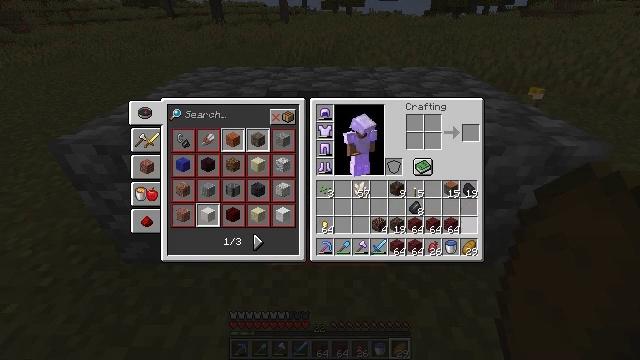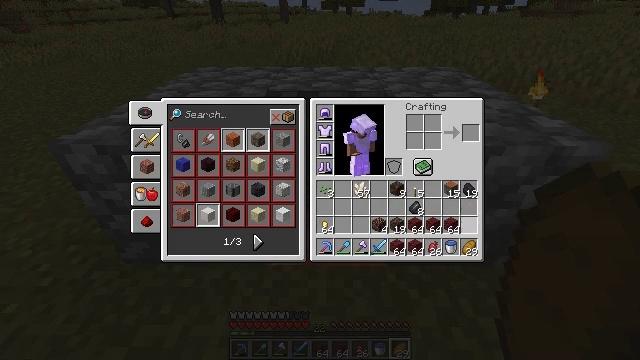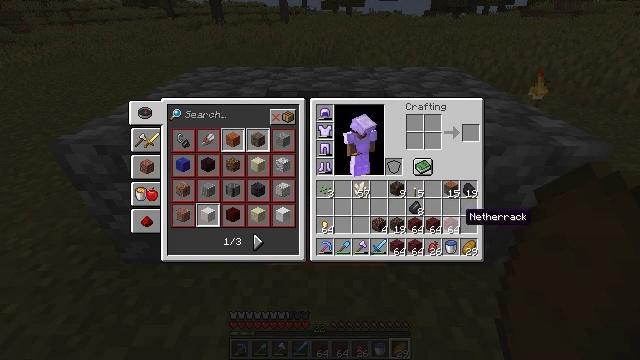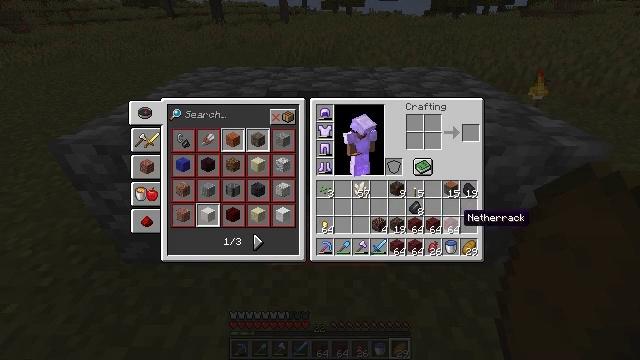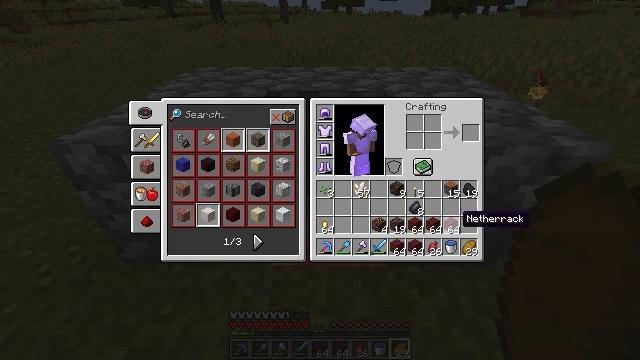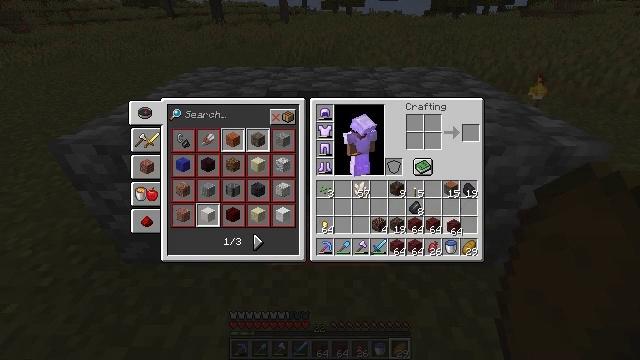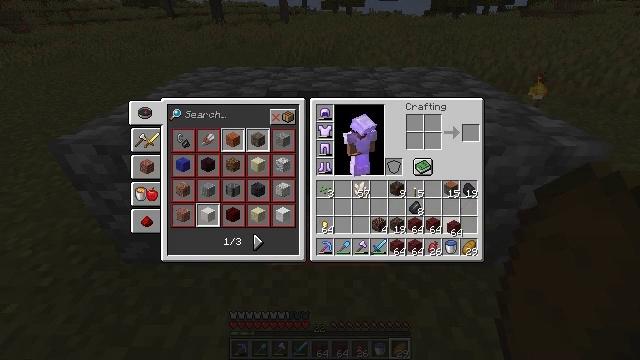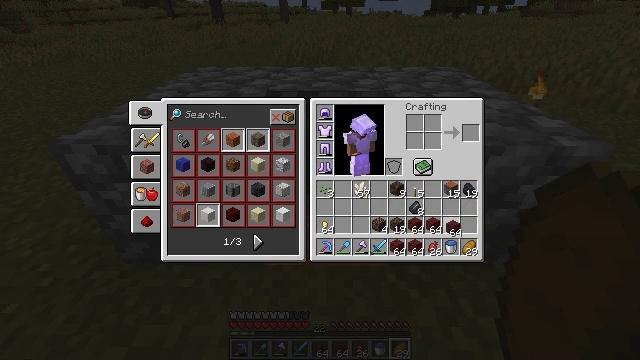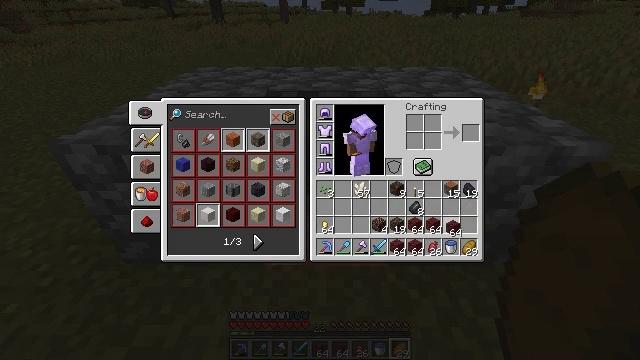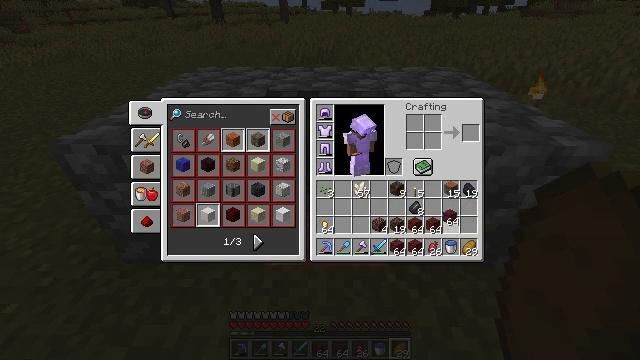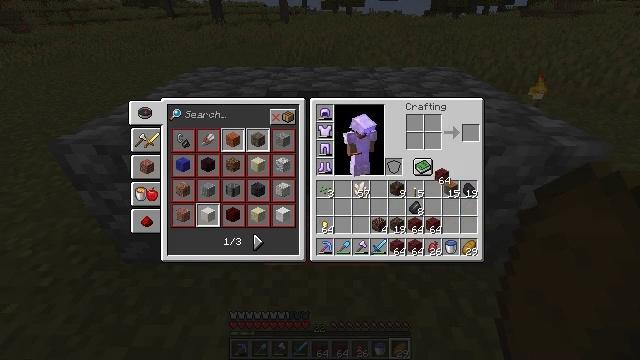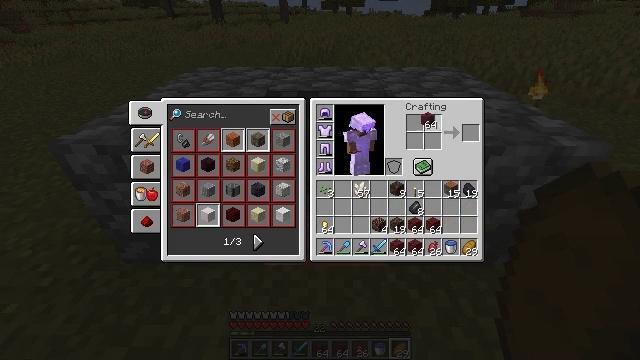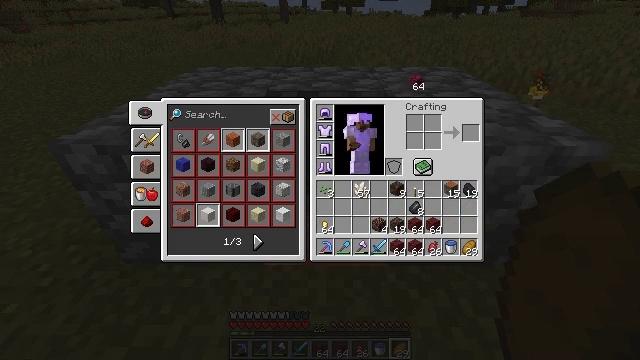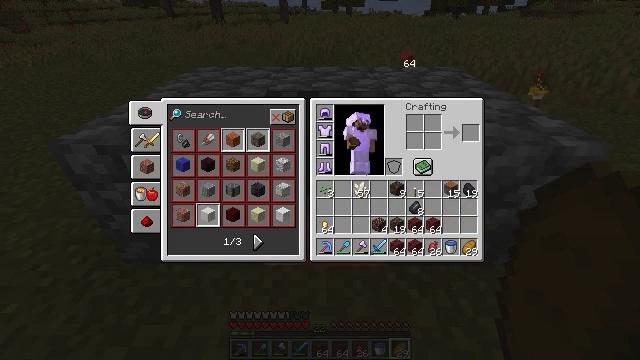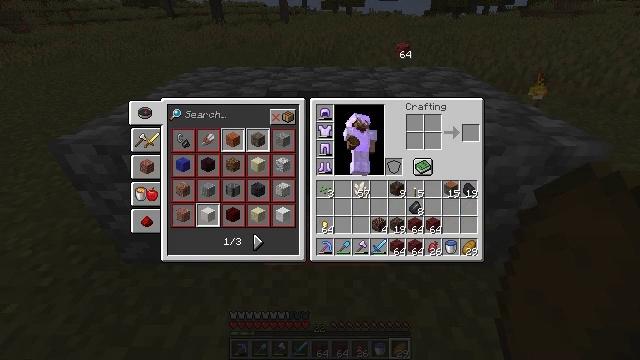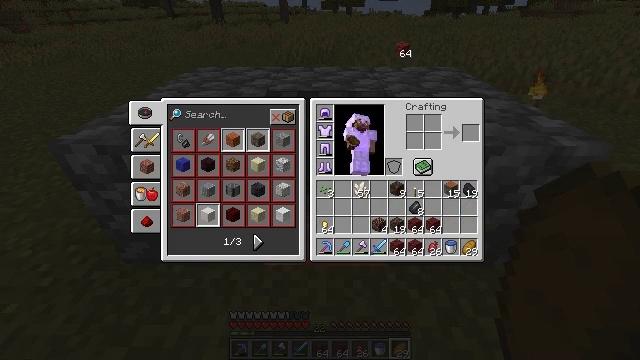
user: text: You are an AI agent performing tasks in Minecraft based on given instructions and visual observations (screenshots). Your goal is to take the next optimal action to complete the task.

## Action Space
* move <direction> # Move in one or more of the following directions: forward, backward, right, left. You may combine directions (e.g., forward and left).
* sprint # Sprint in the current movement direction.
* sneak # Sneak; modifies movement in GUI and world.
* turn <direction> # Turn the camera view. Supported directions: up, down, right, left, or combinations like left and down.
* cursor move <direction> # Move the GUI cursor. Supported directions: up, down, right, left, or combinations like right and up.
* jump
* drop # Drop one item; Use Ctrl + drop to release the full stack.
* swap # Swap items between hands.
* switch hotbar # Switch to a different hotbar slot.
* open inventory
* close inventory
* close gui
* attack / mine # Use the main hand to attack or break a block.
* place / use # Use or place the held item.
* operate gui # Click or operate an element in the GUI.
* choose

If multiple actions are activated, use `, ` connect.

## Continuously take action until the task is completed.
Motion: motion action
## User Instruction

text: Drop a netherrack.
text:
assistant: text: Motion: no_op
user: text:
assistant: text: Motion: no_op
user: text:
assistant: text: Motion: no_op
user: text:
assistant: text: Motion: no_op
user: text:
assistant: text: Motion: operate gui
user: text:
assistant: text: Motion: operate gui
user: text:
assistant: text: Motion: operate gui
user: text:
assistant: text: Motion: operate gui
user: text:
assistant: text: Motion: cursor move up
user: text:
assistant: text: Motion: cursor move left and up
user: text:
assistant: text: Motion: cursor move left and up
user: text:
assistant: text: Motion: cursor move left and up
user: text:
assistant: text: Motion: cursor move left and up
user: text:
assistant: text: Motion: cursor move up
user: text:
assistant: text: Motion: operate gui
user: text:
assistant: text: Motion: operate gui
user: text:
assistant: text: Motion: operate gui
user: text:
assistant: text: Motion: operate gui
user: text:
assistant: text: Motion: no_op
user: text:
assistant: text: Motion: cursor move right and down
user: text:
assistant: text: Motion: cursor move down
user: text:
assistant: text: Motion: cursor move down
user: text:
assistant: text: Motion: cursor move down
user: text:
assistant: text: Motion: cursor move down
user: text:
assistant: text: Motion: cursor move down
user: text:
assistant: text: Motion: cursor move down
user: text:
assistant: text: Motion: no_op
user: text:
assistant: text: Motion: no_op
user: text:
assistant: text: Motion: no_op
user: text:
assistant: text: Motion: no_op